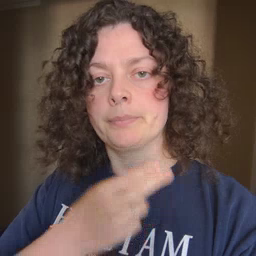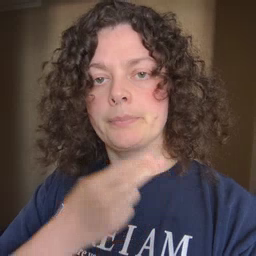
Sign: nap